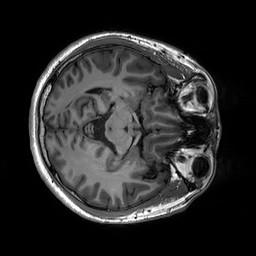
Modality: T1w
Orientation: axial
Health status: healthy
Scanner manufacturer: siemens
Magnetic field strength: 3 T
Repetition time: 2.3 s
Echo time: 0.00236 s